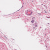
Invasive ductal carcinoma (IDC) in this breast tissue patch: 0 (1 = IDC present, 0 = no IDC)